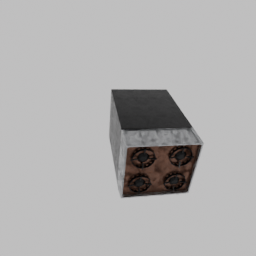
Label: appliances